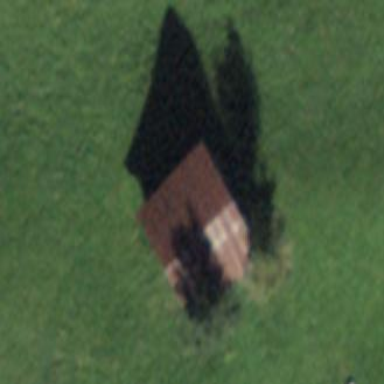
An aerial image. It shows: Rural barn.